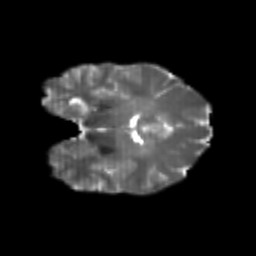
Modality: T2w
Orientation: coronal
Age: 22
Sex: female
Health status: healthy
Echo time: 0.074 s